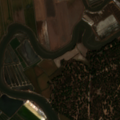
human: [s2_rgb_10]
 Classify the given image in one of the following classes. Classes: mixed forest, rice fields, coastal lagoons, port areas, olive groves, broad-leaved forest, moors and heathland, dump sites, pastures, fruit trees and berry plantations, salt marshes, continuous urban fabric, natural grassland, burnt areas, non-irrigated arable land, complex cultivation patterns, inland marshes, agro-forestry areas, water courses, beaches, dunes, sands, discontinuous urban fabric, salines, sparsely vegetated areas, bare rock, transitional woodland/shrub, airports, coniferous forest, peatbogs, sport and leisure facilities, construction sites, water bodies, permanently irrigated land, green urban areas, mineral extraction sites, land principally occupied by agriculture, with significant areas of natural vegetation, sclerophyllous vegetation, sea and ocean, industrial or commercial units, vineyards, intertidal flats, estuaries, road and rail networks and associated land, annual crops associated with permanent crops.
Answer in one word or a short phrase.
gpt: rice fields, mixed forest, salines, water courses